Interaction volume radius: 10 \u00c5
Interaction volume height: 15 \u00c5
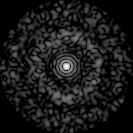
Disorder parameter: 0.784